Question: I have a page that uses send data (in the example below the number 2) from a div to a 'javascript' function but it does not seem to be working correctly. The alert comes up as shown. Any ideas?

THE DIV LINE
'''
<div id="containerbar" data-F1="2" style="min-width: 200; height: 400px; margin: 0 auto"></div>
'''
THE JAVASCRIPT
'''
<script>
$(function () {
var $bardata = $("#containerbar");
var valueF1 = parseInt($bardata.data('F1'));
alert("Val1: " + valueF1);
$bardata.highcharts({
chart: {
type: 'bar'
},
title: {
text: 'Teacher count per slider'
},
xAxis: {
categories: ['Feedback', 'Challenge & differentiation', 'Classroom talk', 'Skills development', 'Expectations & relationships'],
title: {
text: null
}
},
yAxis: {
min: 0,
title: {
text: 'Count',
align: 'high'
},
labels: {
overflow: 'justify'
}
},
tooltip: {
valueSuffix: ' xx'
},
plotOptions: {
bar: {
dataLabels: {
enabled: true
}
}
},
legend: {
layout: 'vertical',
align: 'right',
verticalAlign: 'top',
x: -40,
y: 100,
floating: true,
borderWidth: 1,
backgroundColor: '#FFFFFF',
shadow: true
},
credits: {
enabled: false
},
series: [{
name: '1st quartile',
data: [valueF1 , 4, 1, 0, 0]
}, {
name: '2nd quartile',
data: [4, 4, 1, 0, 0]
},{
name: '3rd quartile',
data: [4, 4, 1, 0, 0]
}, {
name: '4th quartile',
data: [4, 4, 1, 0, 0]
}]
});
});
</script>
'''
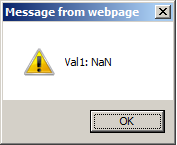
Answer: '''
var valueF1 = parseInt($bardata.attr('data-F1'));
'''